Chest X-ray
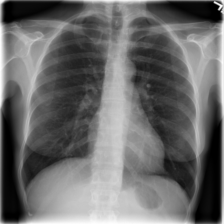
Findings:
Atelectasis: negative
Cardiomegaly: negative
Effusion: negative
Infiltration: negative
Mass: negative
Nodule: negative
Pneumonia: negative
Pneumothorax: negative
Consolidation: negative
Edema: negative
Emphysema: negative
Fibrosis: negative
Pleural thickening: negative
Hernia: negative